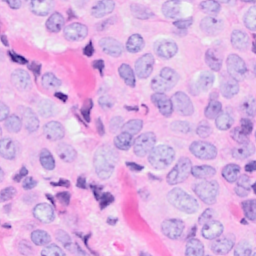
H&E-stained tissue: Breast